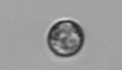
Label: Dinophyceae